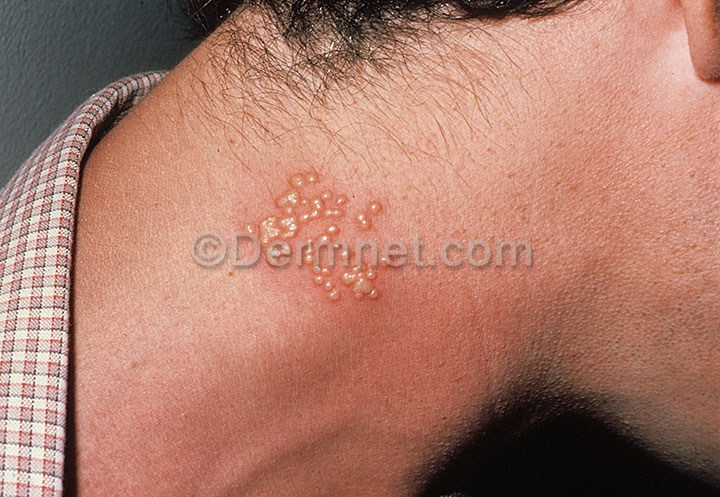
Disease: Warts Molluscum and other Viral Infections